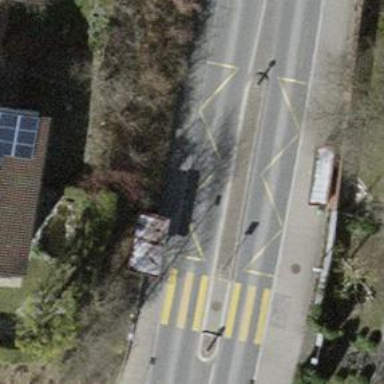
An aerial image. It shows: Traffic calming island.